Field crop: tomato
Growth stage: 2
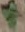
Species: solanum